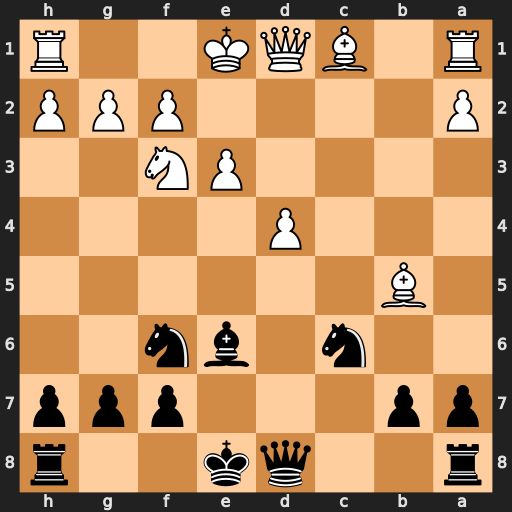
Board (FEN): r2qk2r/pp3ppp/2n1bn2/1B6/3P4/4PN2/P4PPP/R1BQK2R
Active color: b
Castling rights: KQkq
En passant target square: -
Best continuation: Qa5+ Nd2 Qxb5